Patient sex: M
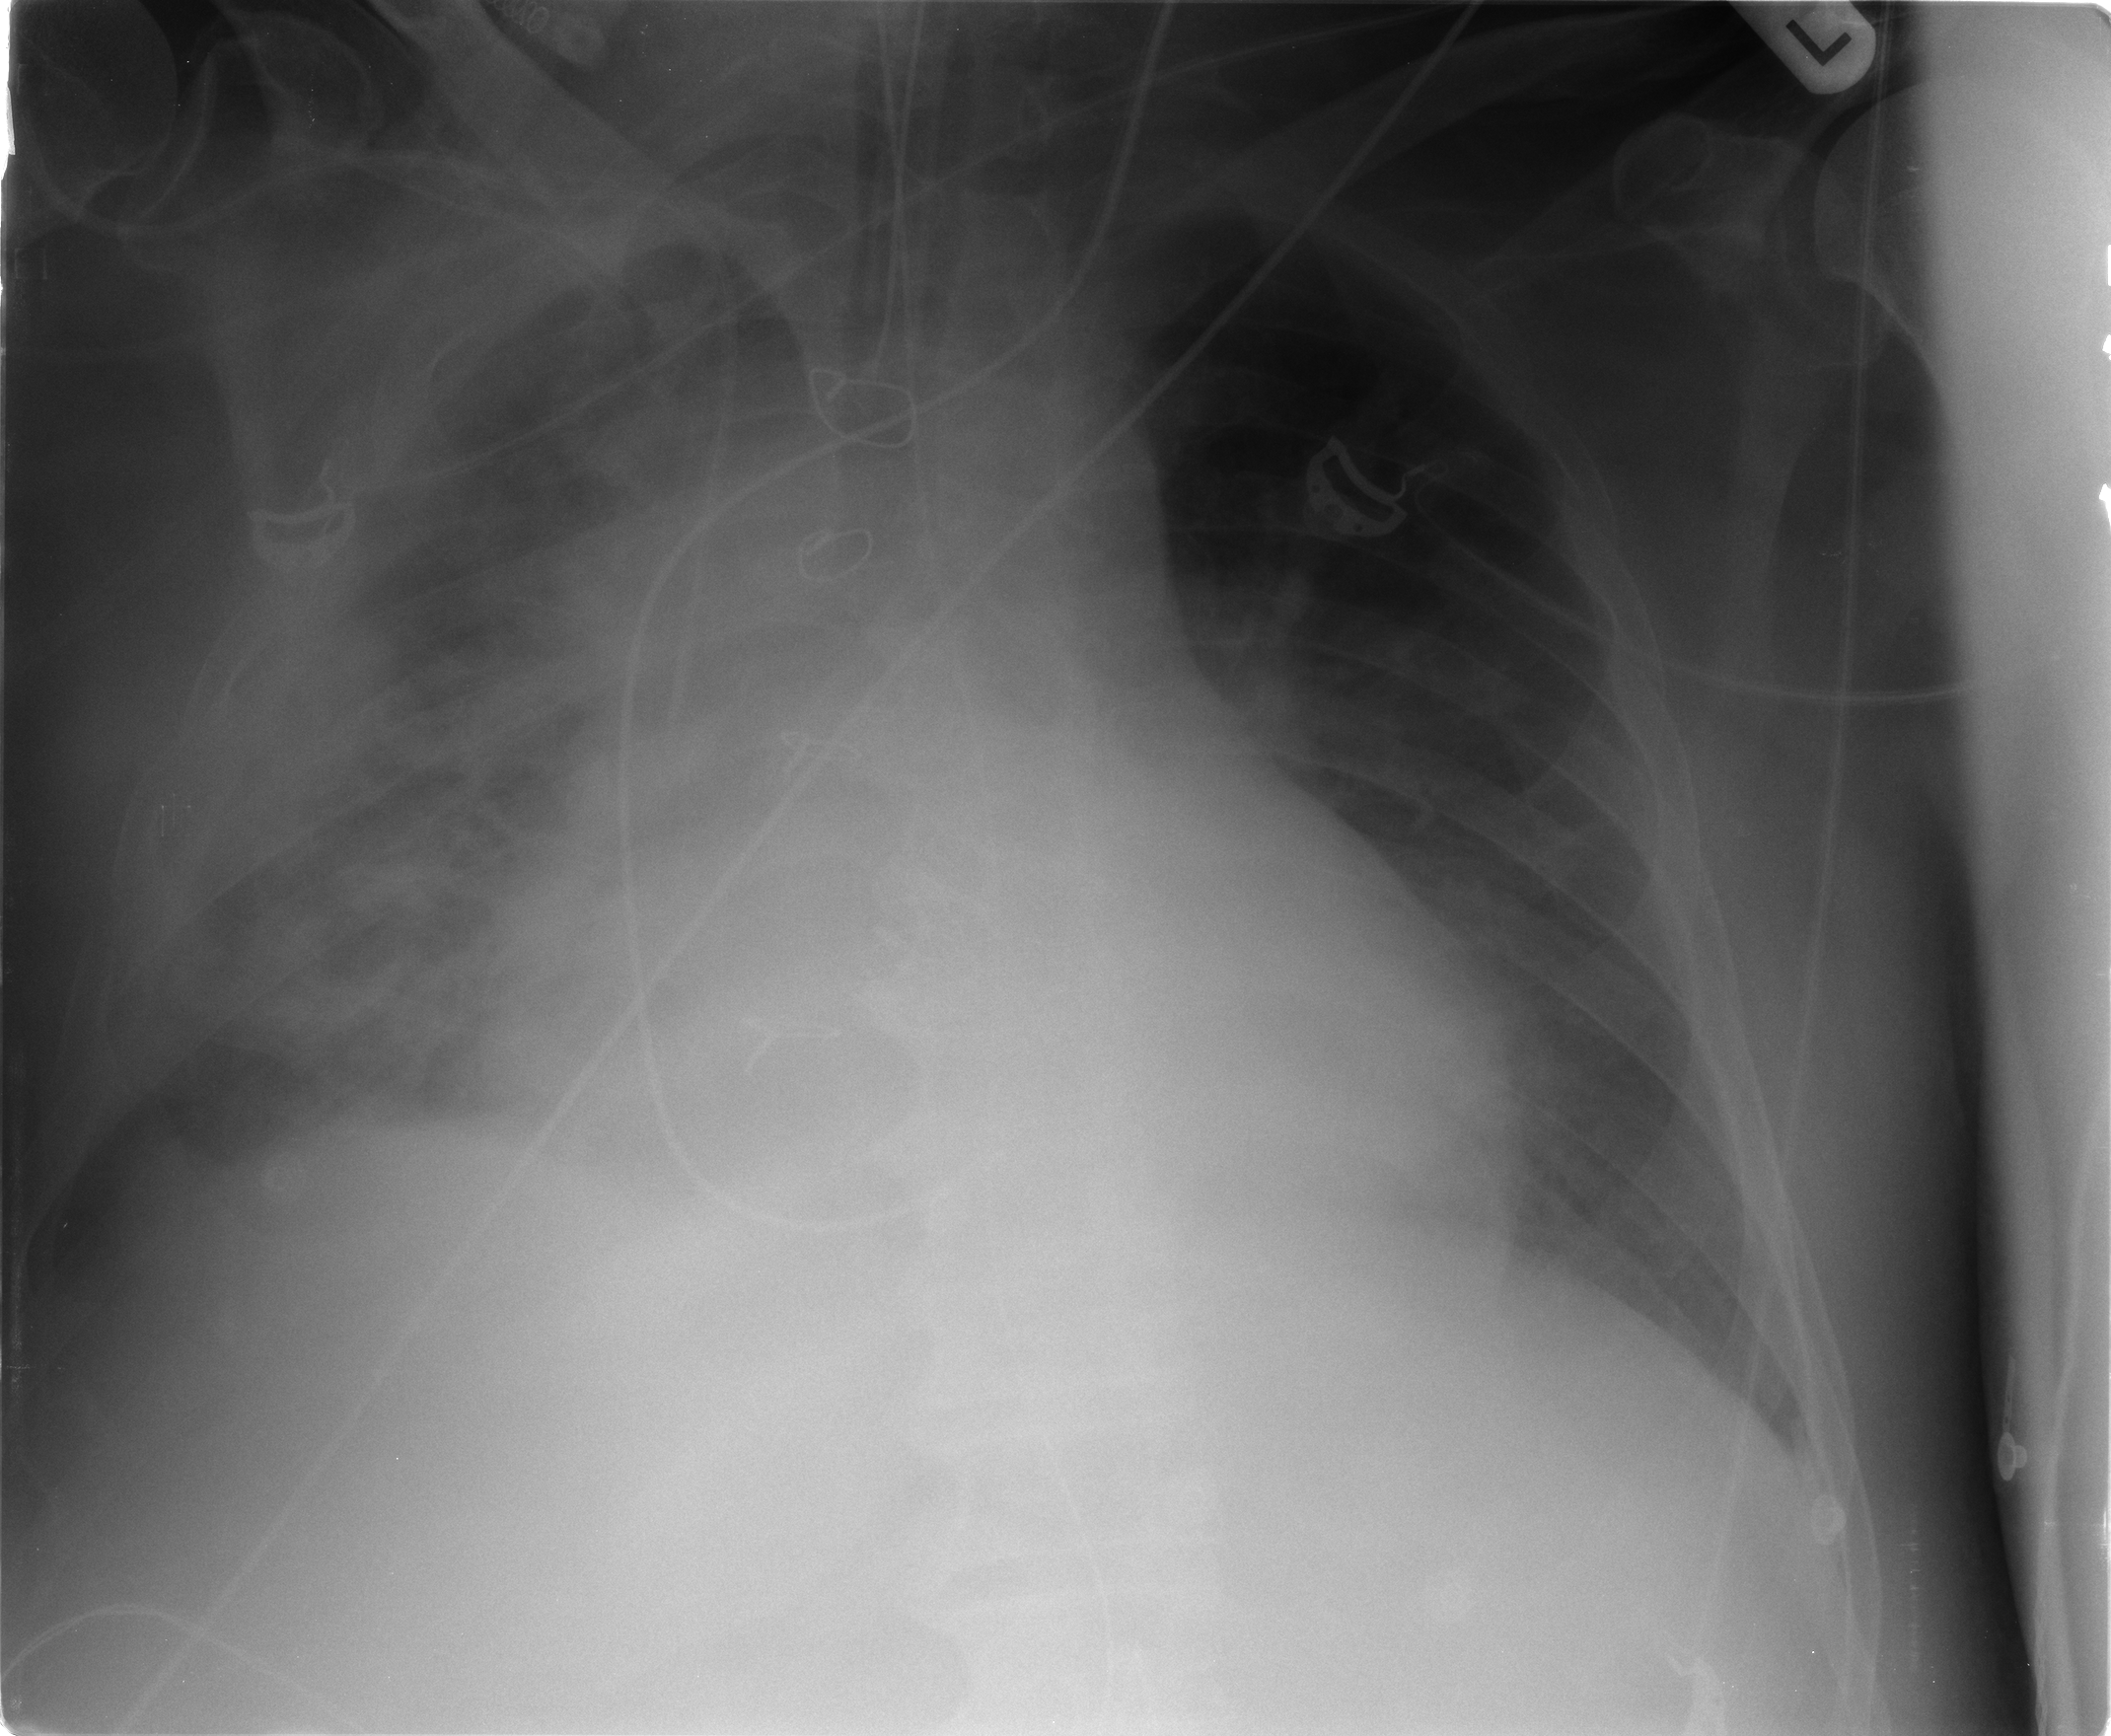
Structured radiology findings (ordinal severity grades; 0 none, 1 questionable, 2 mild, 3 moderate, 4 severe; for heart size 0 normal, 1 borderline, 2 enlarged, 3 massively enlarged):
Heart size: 2
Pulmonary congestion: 1
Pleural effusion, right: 3
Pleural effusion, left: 1
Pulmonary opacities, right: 2
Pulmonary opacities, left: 1
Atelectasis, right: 2
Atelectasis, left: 2